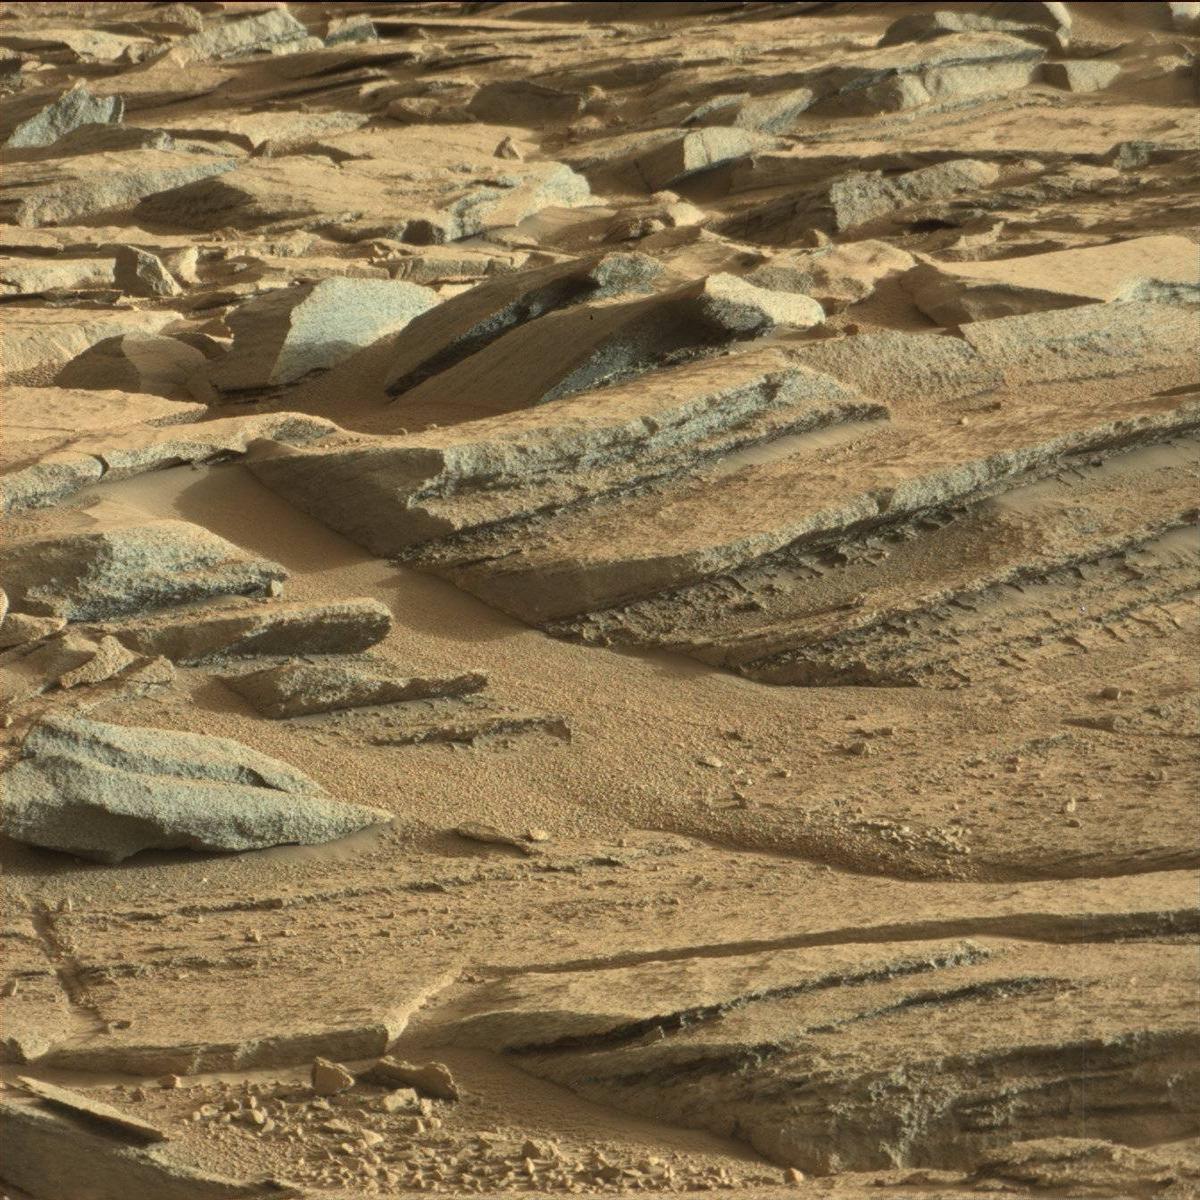
Terrain classes present: Bedrock, Rock, Sand / Soil